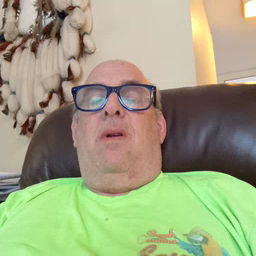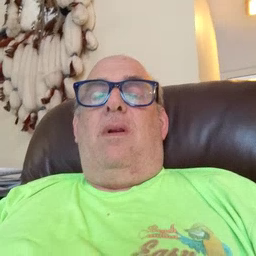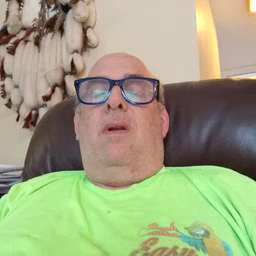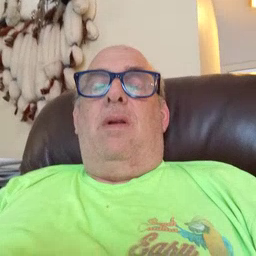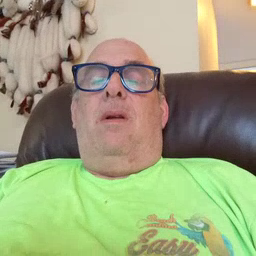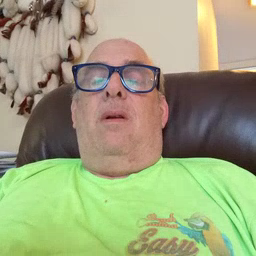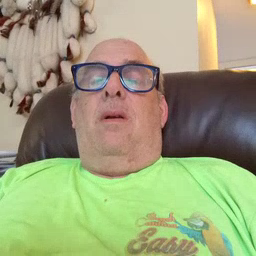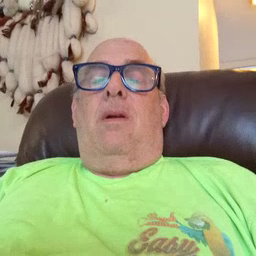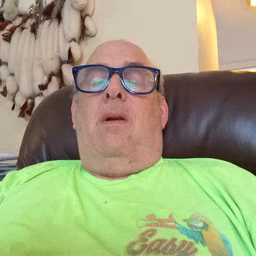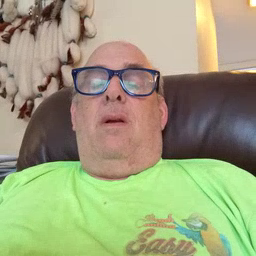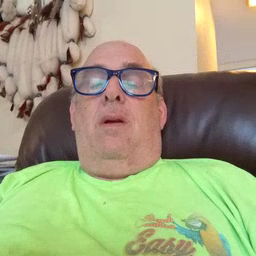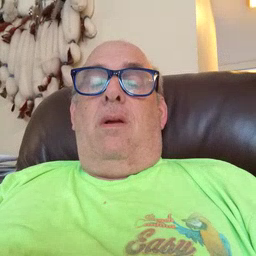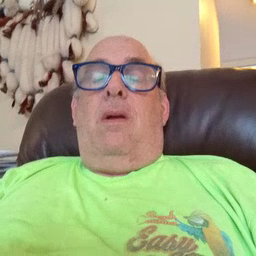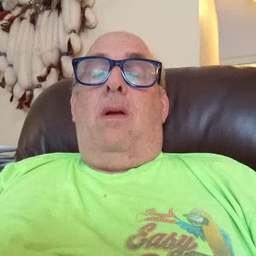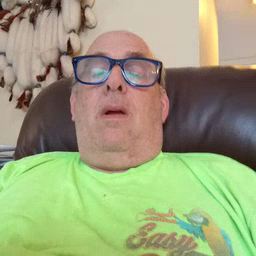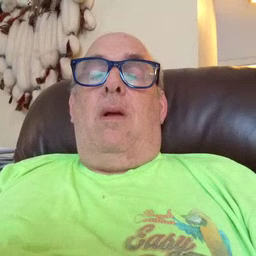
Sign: time